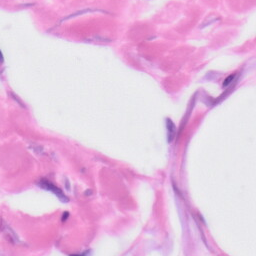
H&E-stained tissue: Skin